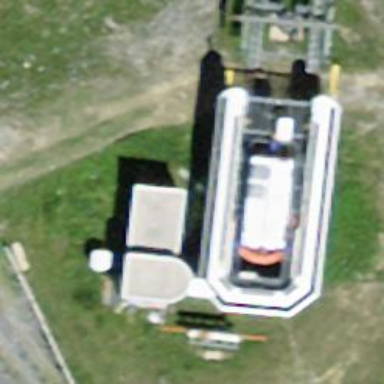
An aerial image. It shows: Aerialway station.